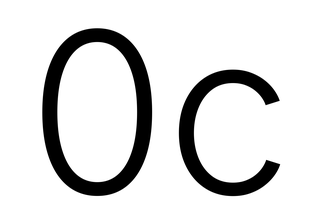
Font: Inter_Light